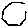
Label: hexagon